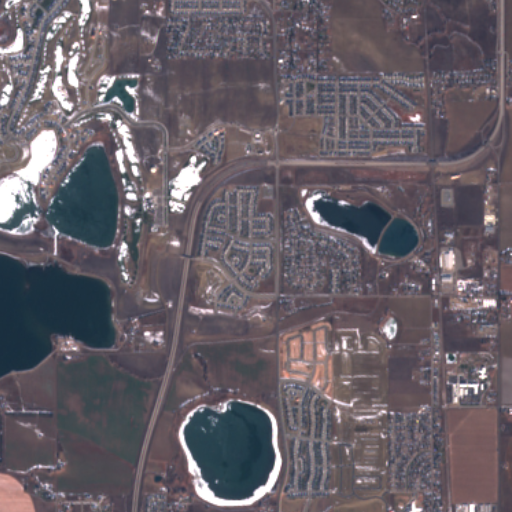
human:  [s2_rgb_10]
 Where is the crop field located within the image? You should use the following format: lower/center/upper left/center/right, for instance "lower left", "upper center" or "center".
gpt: The crop field is located in the right of the image.
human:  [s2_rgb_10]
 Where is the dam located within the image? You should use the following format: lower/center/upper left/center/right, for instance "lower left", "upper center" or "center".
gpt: The dam is located in the lower left of the image.
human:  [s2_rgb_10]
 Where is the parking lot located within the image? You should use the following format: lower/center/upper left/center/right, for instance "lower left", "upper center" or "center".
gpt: The parking lot is located in the center left of the image.
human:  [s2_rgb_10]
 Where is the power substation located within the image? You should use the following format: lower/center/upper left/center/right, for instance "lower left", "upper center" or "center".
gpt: The power substation is located in the center right of the image.
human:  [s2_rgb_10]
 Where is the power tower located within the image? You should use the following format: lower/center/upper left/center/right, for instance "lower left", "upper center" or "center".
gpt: The power tower is located in the center right of the image.
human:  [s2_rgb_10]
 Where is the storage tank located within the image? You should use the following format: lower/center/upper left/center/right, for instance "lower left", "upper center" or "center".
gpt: The storage tank is located in the upper left of the image.
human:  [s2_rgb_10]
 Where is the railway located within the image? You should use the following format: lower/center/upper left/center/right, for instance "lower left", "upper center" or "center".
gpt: The railway is located in the right of the image.
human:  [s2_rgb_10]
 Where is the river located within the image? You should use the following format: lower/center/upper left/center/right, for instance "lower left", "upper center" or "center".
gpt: The river is located in the upper of the image.
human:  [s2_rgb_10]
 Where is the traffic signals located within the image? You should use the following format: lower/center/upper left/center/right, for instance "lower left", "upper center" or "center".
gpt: The traffic signals is located in the upper center of the image.
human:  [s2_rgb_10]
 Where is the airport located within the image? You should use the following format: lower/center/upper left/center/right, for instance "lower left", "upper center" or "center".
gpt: There is no airport in the image.